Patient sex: M
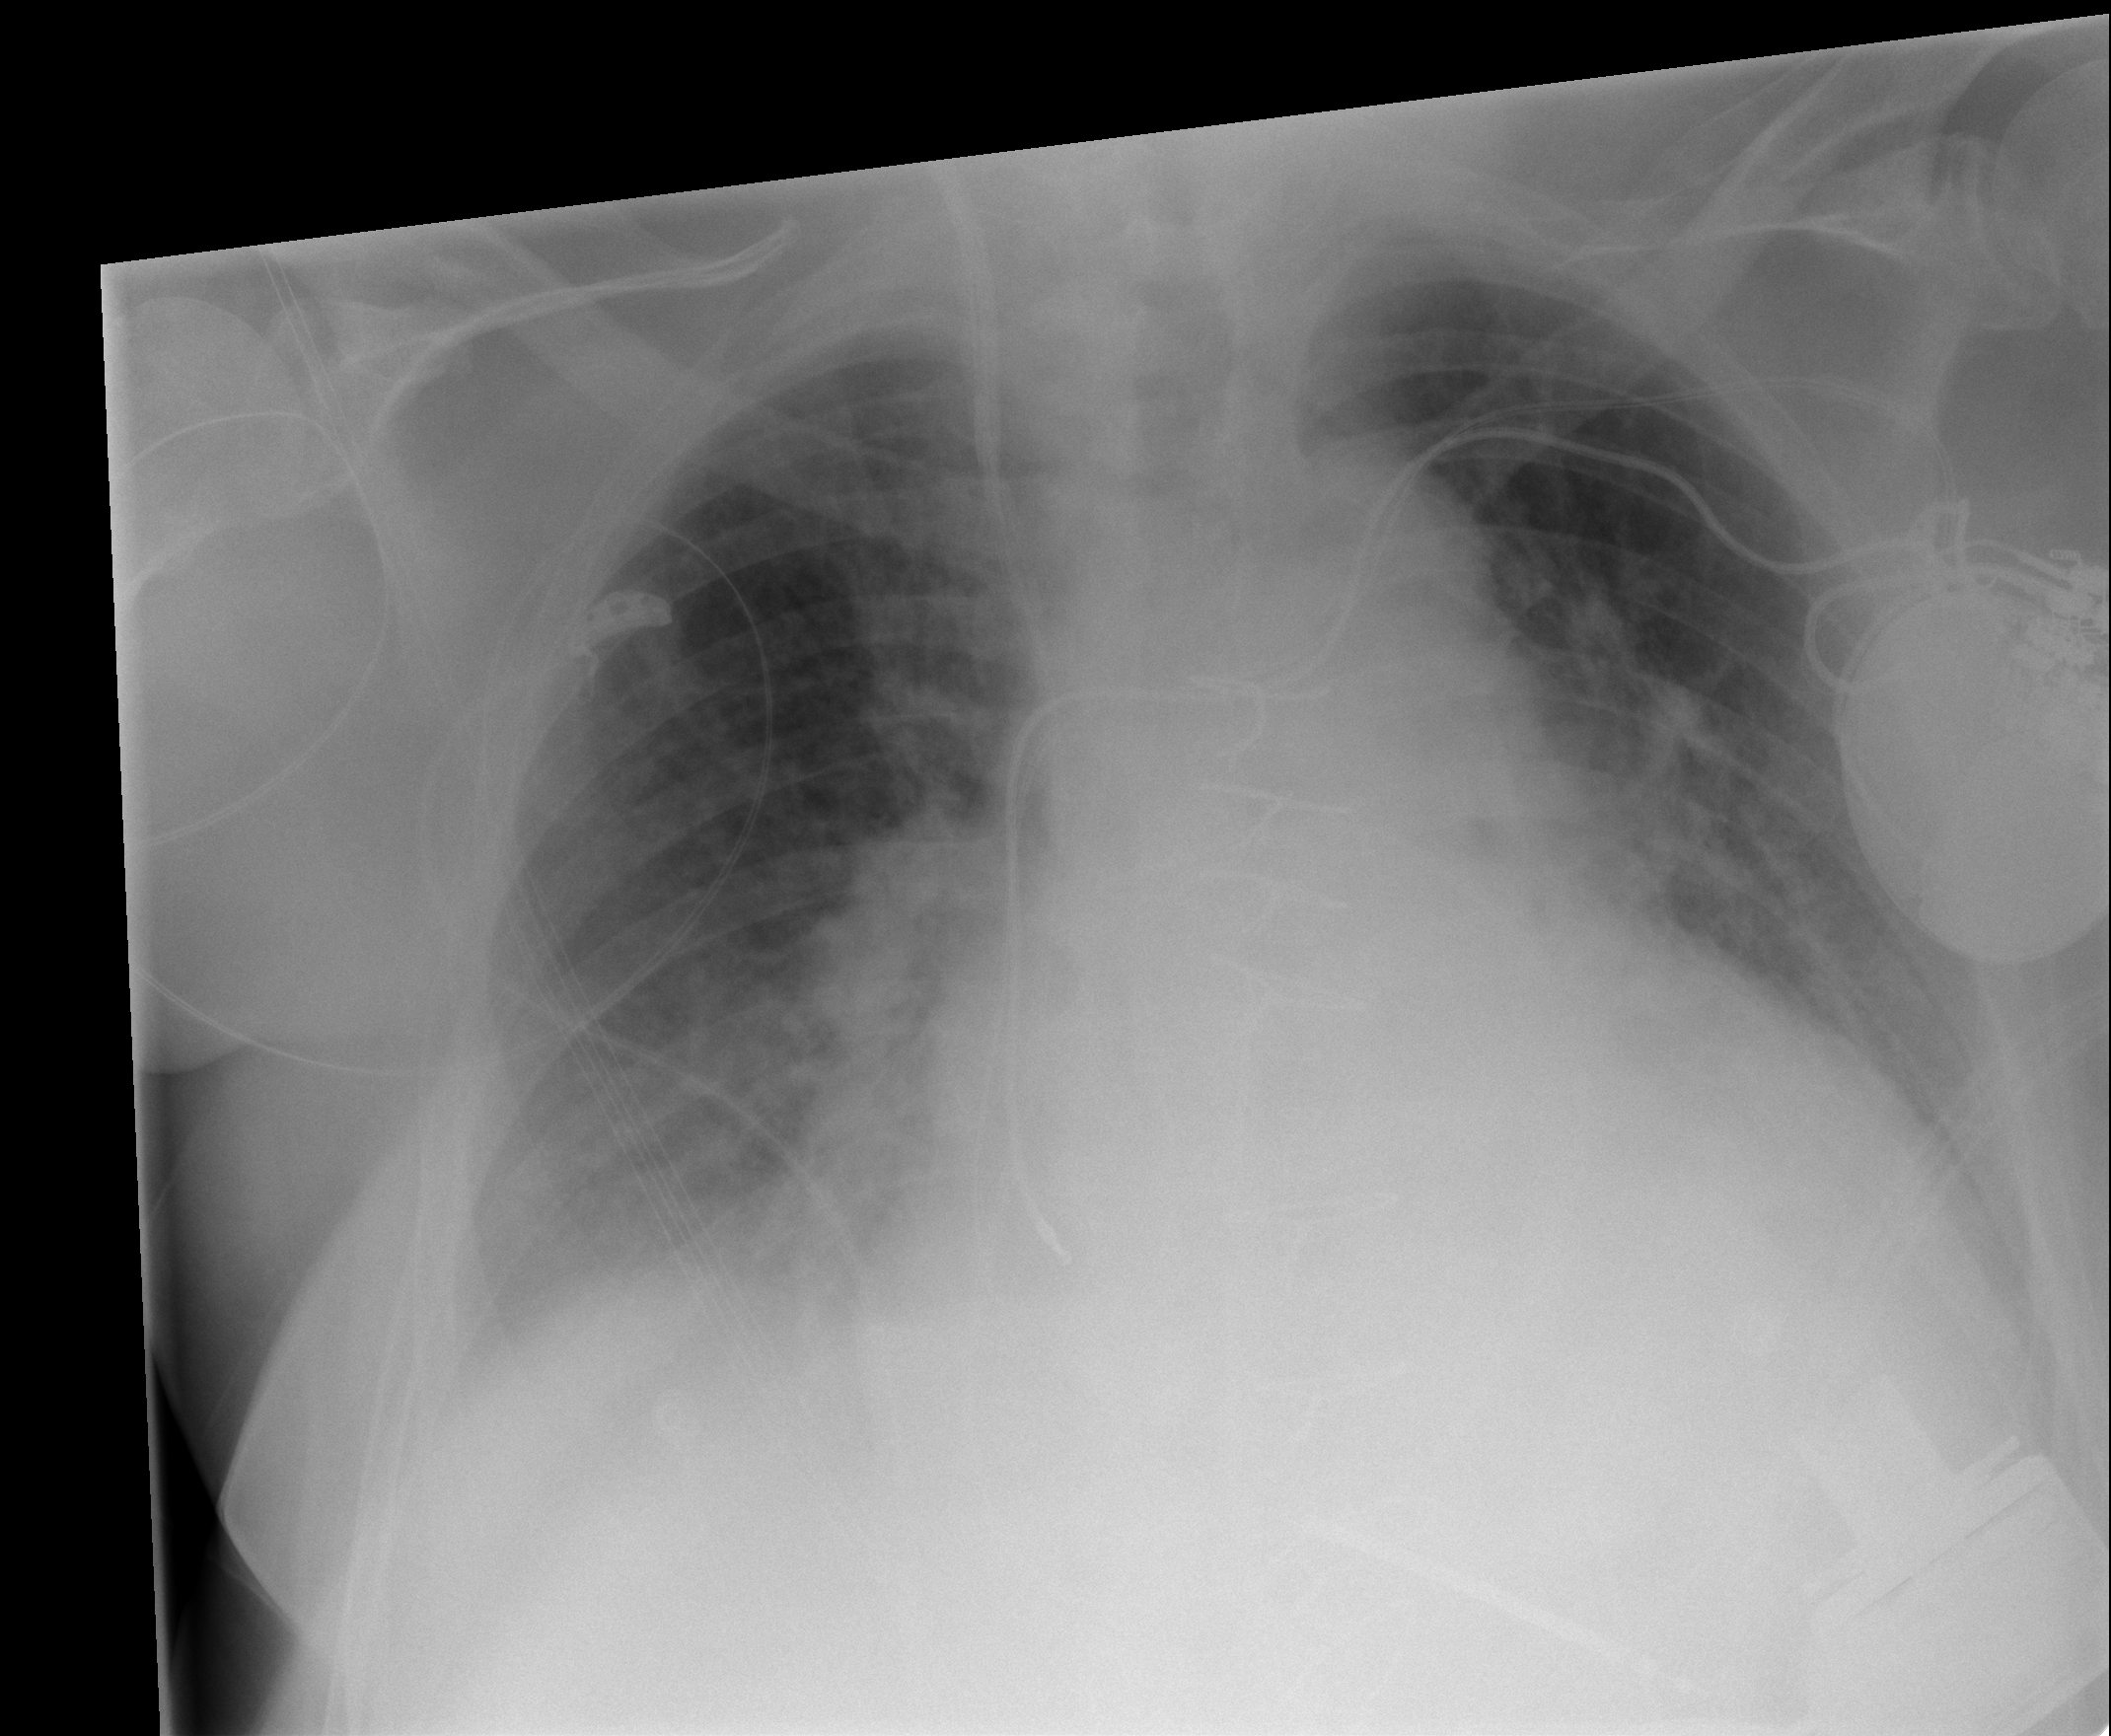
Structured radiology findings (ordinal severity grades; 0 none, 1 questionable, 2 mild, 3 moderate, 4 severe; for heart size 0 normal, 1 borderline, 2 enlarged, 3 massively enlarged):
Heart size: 3
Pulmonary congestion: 2
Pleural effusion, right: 2
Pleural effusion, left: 1
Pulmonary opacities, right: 2
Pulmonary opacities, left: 2
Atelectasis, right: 2
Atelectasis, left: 0